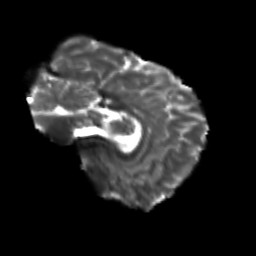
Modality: T2w
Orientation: sagittal
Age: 23
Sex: male
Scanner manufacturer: siemens
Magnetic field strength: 3 T
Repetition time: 3.5 s
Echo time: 0.104 s